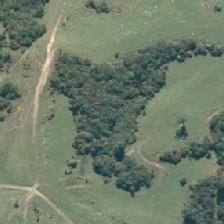
Land cover: broadleaved_indigenous_hardwood